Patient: sex M, age 65
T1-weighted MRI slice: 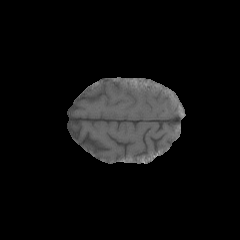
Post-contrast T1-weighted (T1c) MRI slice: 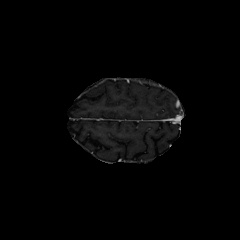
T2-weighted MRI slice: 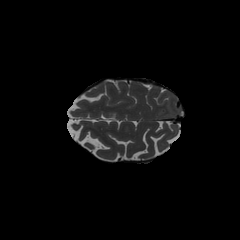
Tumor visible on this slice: no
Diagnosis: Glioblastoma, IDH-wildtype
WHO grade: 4